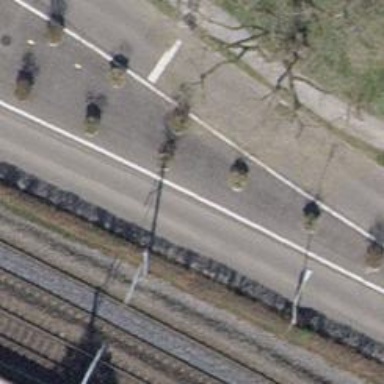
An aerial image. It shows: Planter serving as barrier.